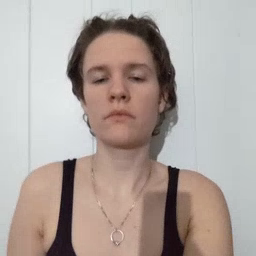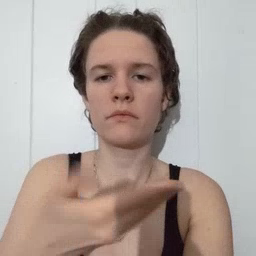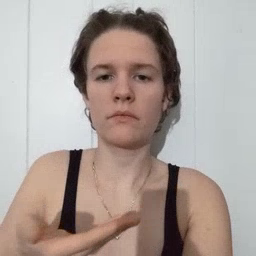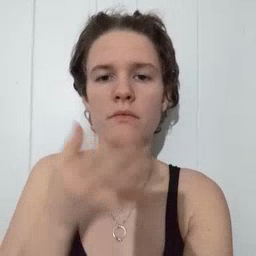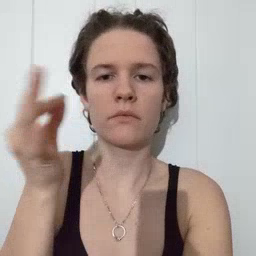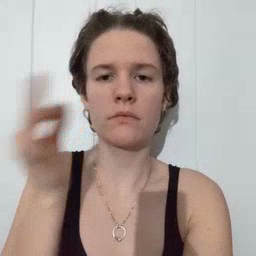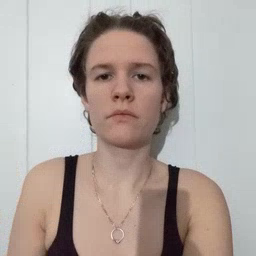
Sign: kitty